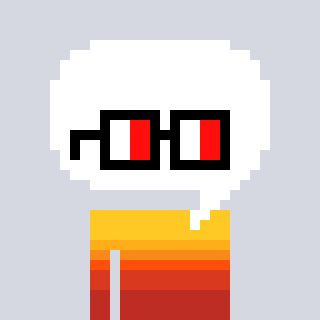
a pixel art character with square glasses with black frames and red eyes, a speech bubble-shaped head and a orange-colored body on a cool background